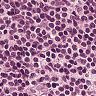
Metastatic tissue present: no